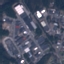
Land use / land cover class: Industrial